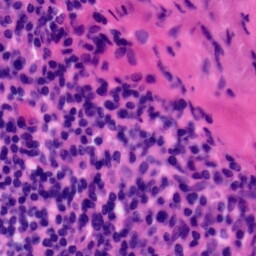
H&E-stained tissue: Tonsil